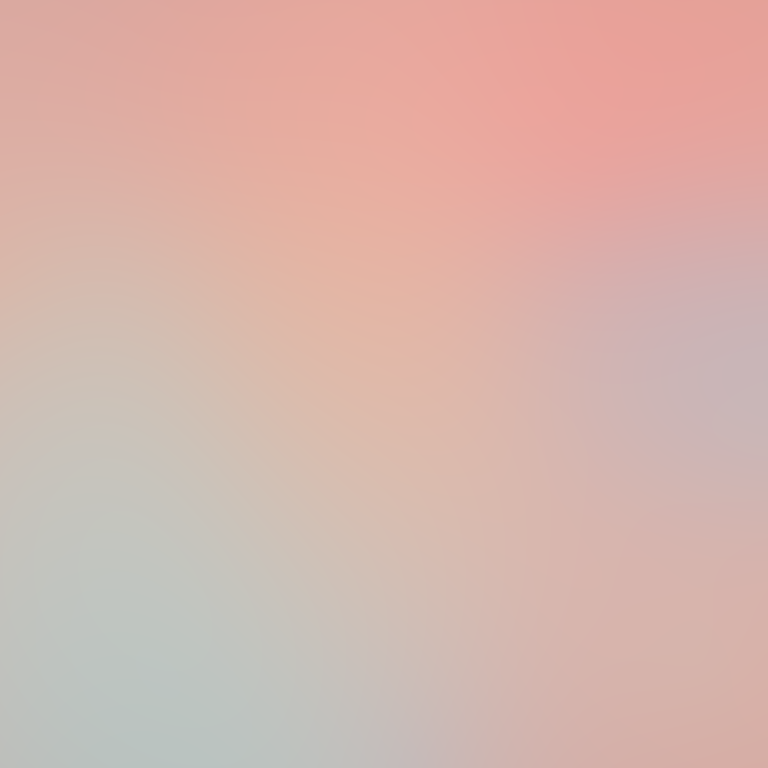
Abstract light effect, smooth gradient from soft peach to muted teal, serene atmosphere, diffuse light, no room, no furniture, no objects.